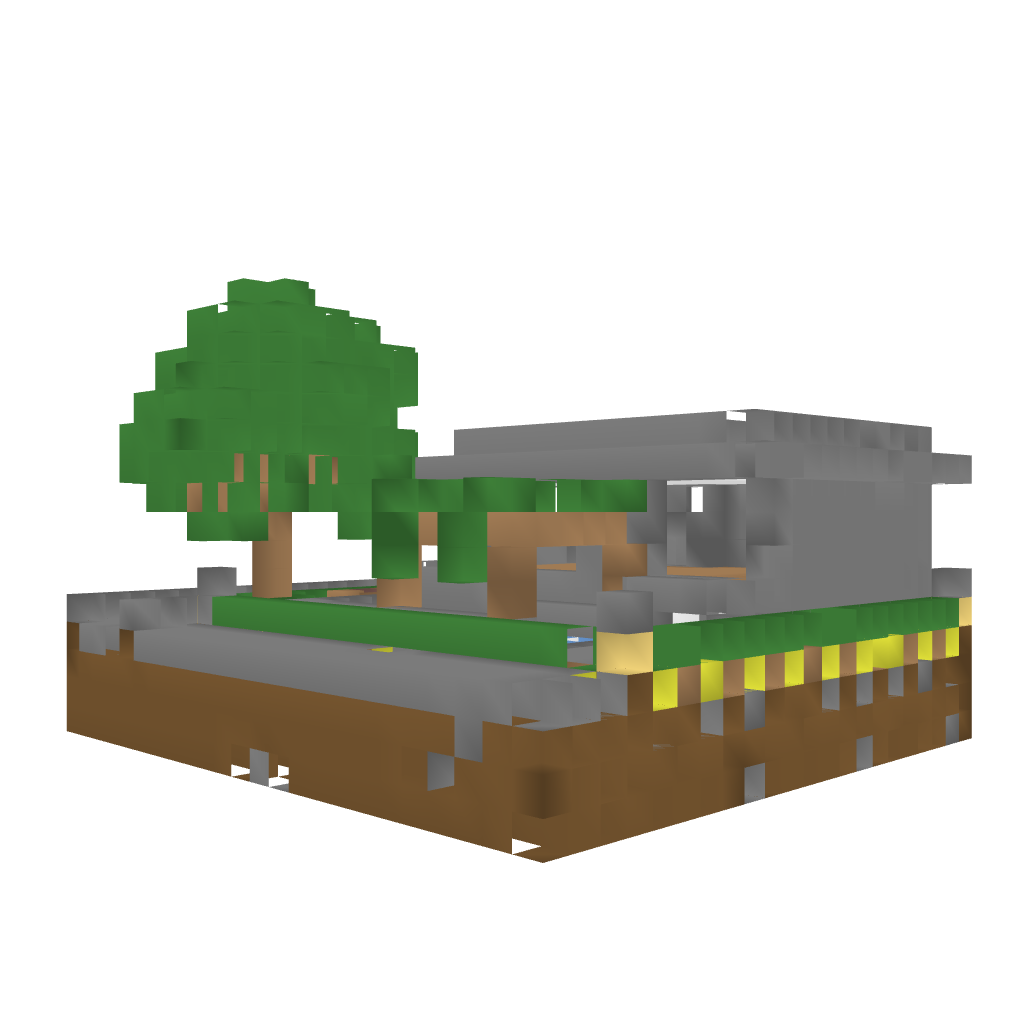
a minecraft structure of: Modern Holiday Mansion bad low quality